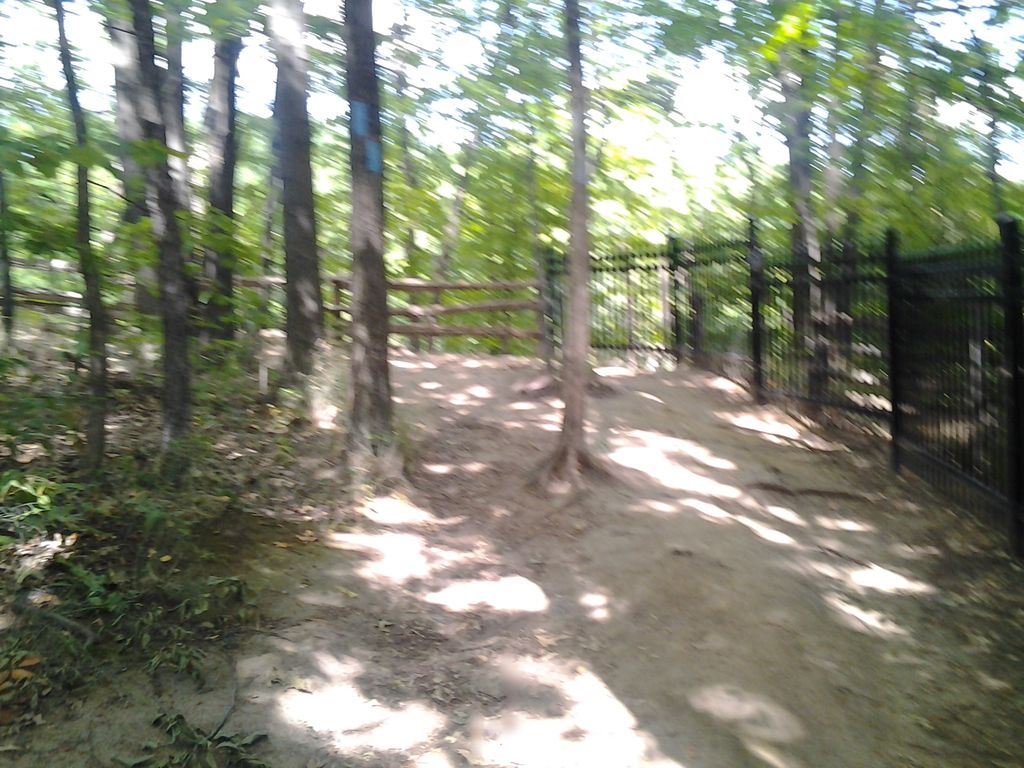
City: hamilton